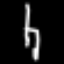
Label: chair